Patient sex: M
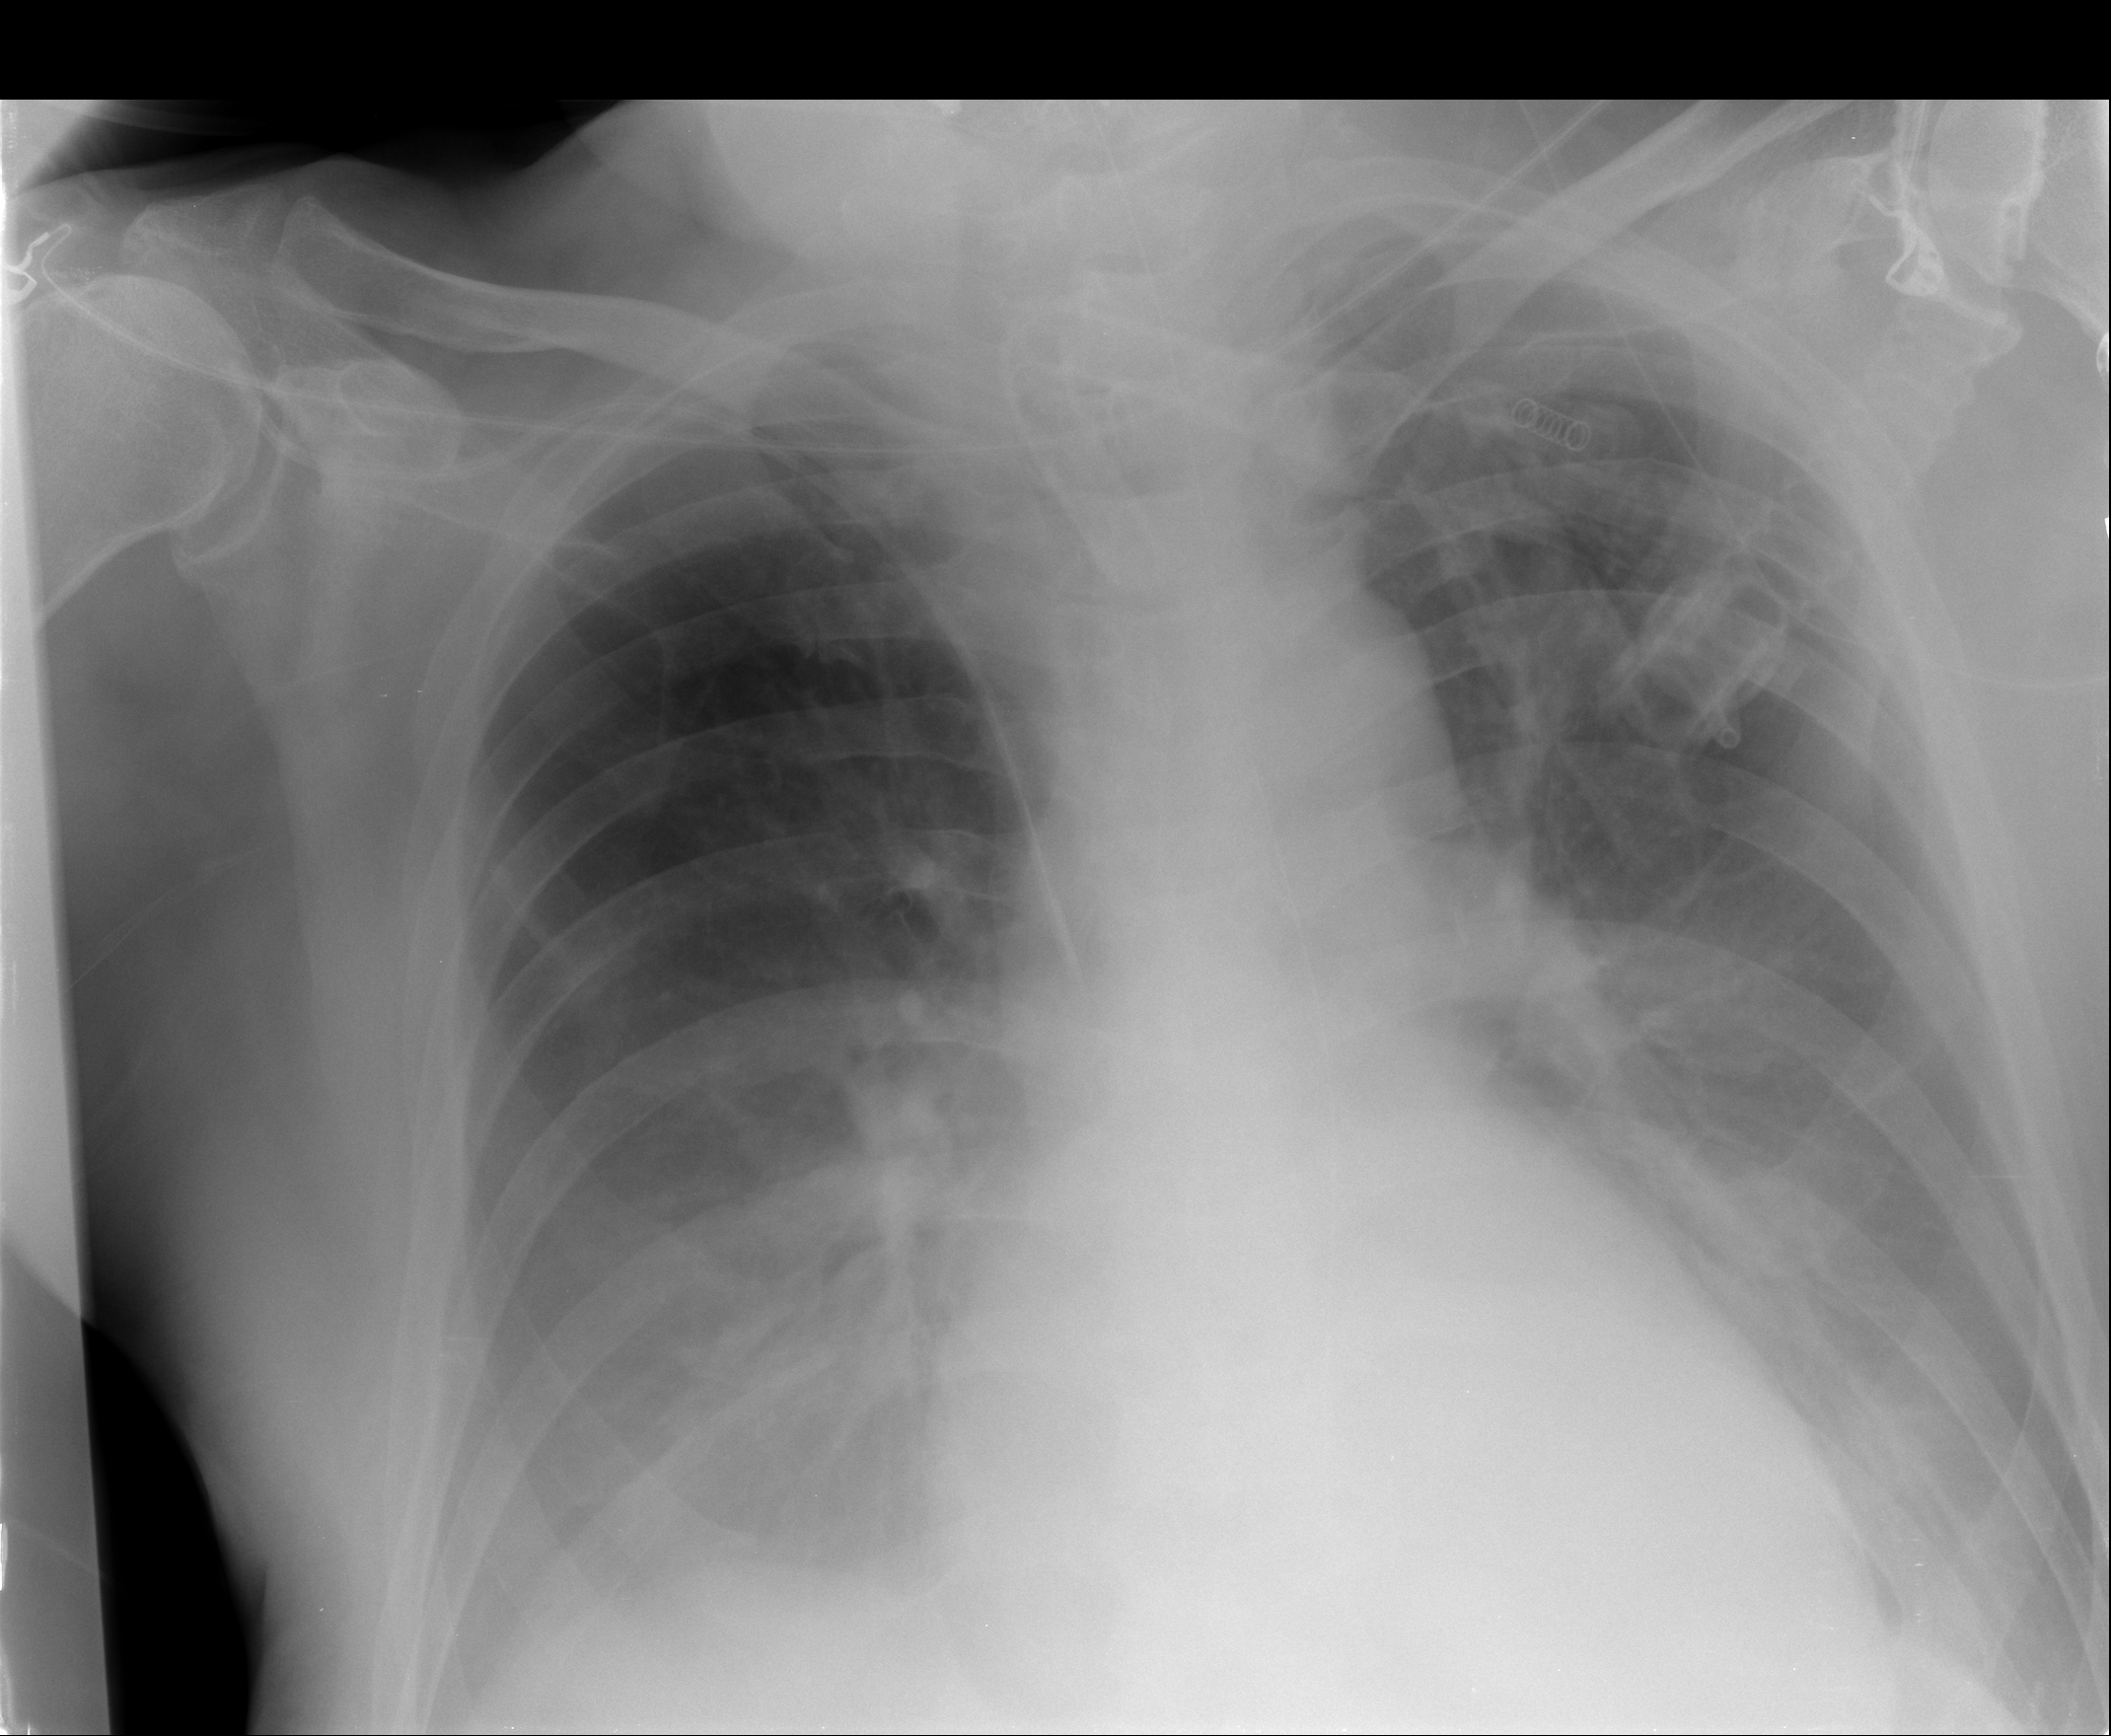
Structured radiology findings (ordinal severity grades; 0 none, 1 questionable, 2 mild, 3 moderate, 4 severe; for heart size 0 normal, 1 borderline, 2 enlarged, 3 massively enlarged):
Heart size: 1
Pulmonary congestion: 0
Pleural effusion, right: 2
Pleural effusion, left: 2
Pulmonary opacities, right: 0
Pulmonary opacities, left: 0
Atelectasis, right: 2
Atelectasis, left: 2